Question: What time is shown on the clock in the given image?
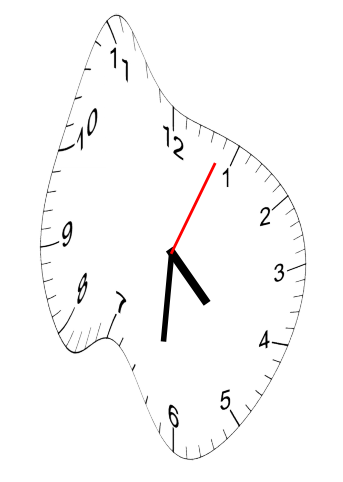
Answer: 04:31:04